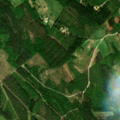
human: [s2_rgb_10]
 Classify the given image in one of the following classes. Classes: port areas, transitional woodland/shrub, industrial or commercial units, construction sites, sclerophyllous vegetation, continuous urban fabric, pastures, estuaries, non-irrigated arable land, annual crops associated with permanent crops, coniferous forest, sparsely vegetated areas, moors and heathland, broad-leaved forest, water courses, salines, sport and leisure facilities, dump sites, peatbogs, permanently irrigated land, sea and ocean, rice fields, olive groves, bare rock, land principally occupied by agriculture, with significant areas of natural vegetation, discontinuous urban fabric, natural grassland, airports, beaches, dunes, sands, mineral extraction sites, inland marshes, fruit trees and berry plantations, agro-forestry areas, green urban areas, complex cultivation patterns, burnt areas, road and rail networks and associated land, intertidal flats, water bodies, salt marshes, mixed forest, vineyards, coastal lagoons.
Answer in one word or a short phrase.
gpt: land principally occupied by agriculture, with significant areas of natural vegetation, coniferous forest, mixed forest, transitional woodland/shrub